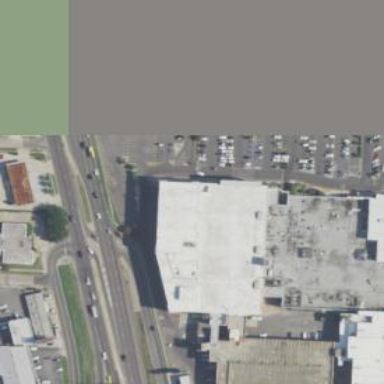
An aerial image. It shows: Department store.